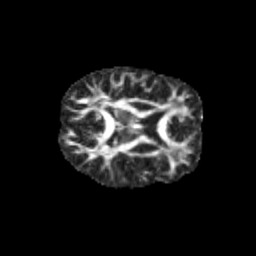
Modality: FA
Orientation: axial
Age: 11
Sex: female
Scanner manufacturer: siemens
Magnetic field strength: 3 T
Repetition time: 3.8 s
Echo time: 0.07 s